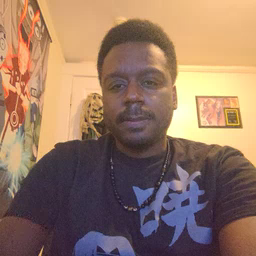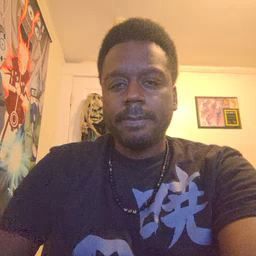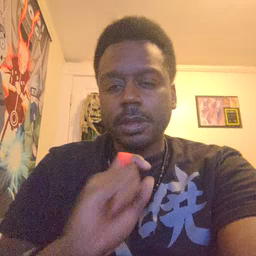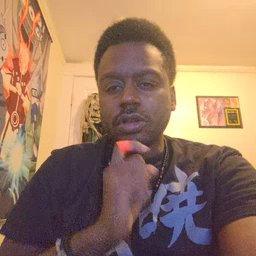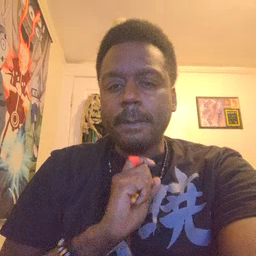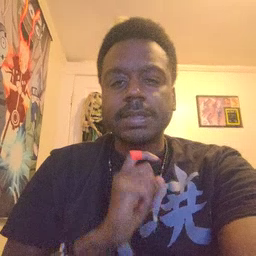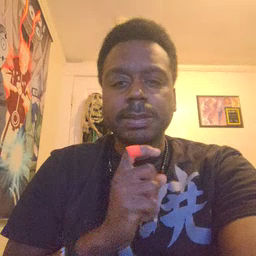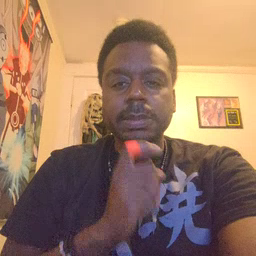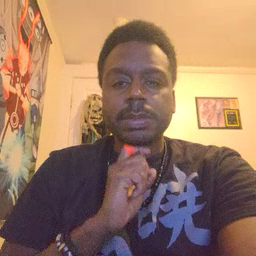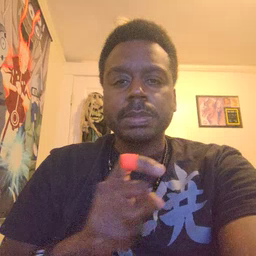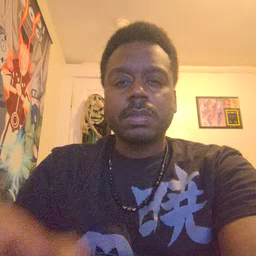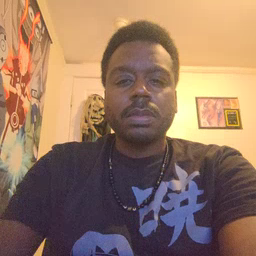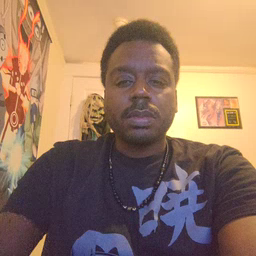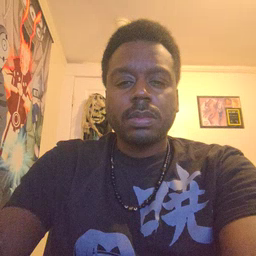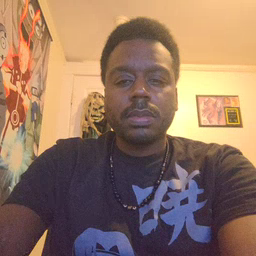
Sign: garbage